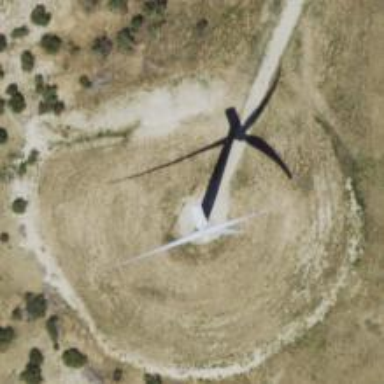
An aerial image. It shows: Wind generator in the form of horizontal axis wind turbine.